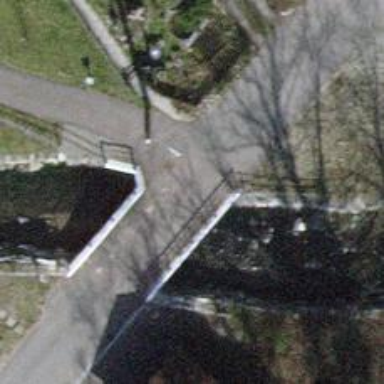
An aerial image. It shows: Residential road with bridge.